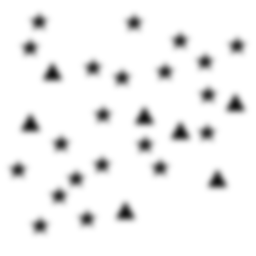
Squares: 0
Triangles: 7
Stars: 21
Total shapes: 28